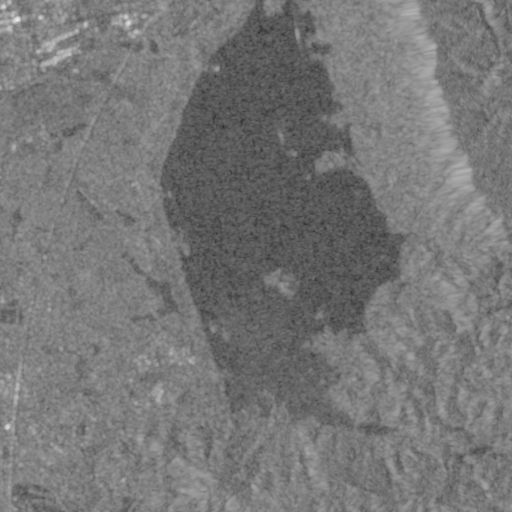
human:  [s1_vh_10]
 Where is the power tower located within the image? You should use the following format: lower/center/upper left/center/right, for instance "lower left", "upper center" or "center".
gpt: The power tower is located in the right of the image.
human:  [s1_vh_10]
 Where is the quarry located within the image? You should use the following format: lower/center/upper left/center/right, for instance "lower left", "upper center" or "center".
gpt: The quarry is located in the lower center of the image.
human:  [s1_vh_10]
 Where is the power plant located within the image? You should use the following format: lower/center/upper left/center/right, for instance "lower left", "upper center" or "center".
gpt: There is no power plant in the image.

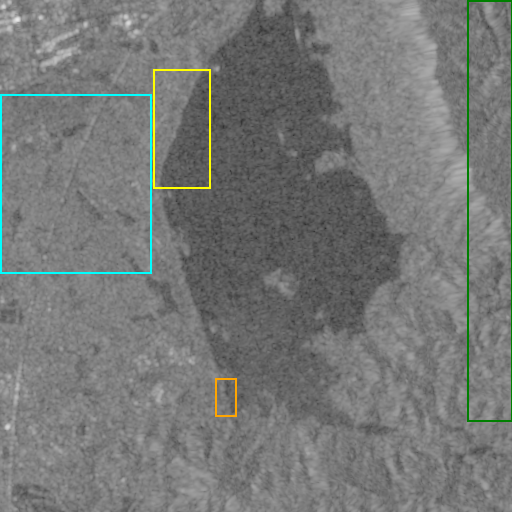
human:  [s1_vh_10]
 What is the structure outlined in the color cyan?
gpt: The structure outlined in cyan is a crop field.
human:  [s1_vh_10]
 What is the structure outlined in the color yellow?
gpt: The structure outlined in yellow is a dam.
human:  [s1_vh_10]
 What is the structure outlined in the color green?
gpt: The structure outlined in green is a park.
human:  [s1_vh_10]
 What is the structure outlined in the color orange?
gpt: The structure outlined in orange is a quarry.
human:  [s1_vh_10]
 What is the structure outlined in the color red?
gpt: There is no red outline.